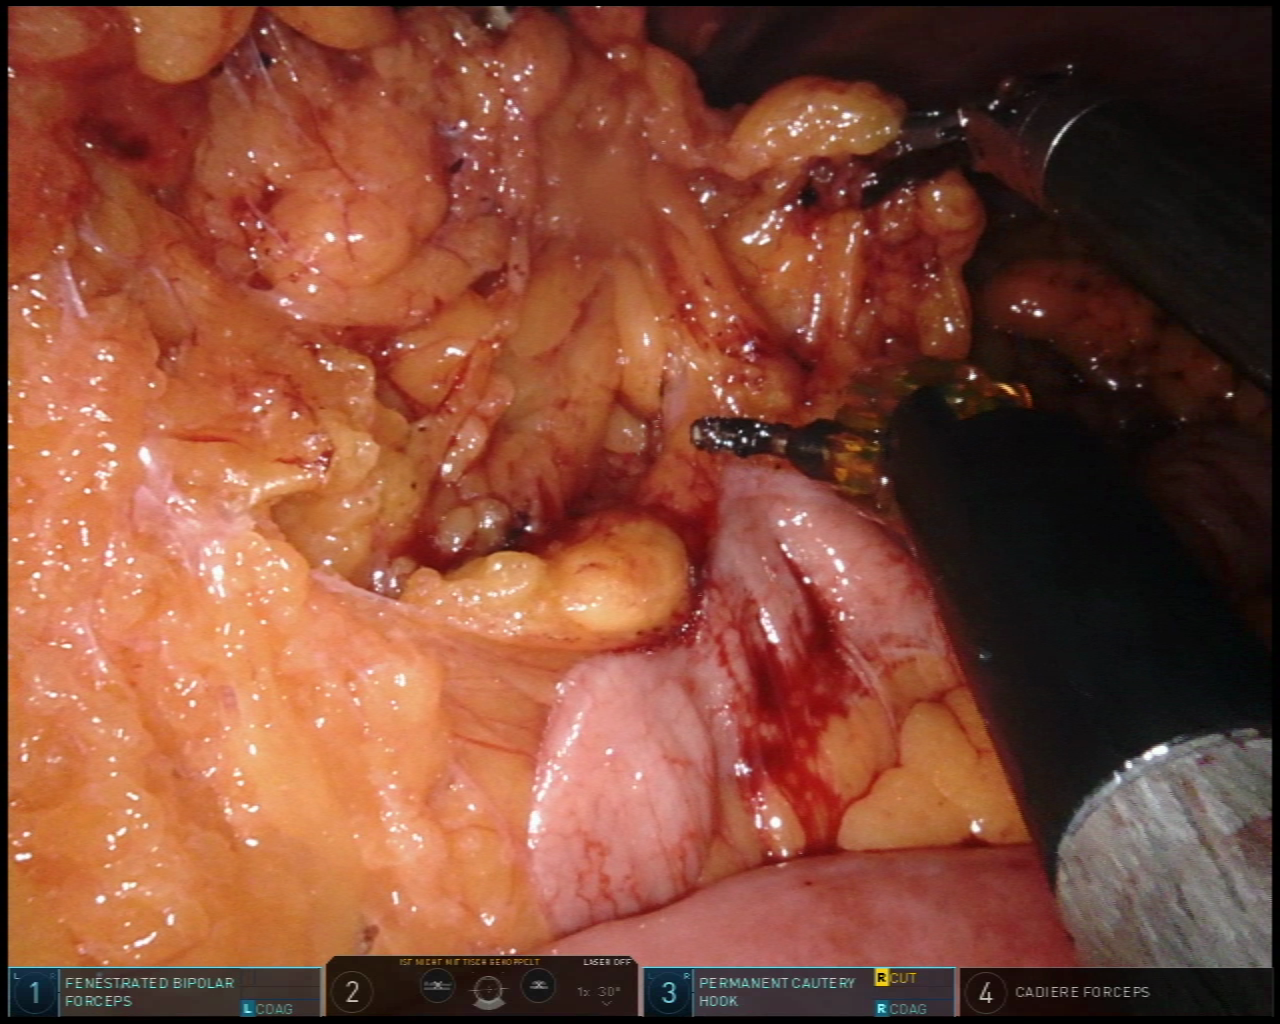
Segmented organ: small_intestine
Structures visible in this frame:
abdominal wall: yes
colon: yes
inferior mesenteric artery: no
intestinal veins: no
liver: no
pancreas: no
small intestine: yes
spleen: no
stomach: no
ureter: no
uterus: no
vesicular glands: no